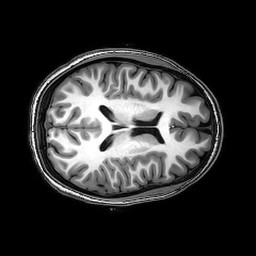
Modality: T1w
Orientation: axial
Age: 21
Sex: female
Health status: healthy
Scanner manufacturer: philips
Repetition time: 0.008139 s
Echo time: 0.00374 s